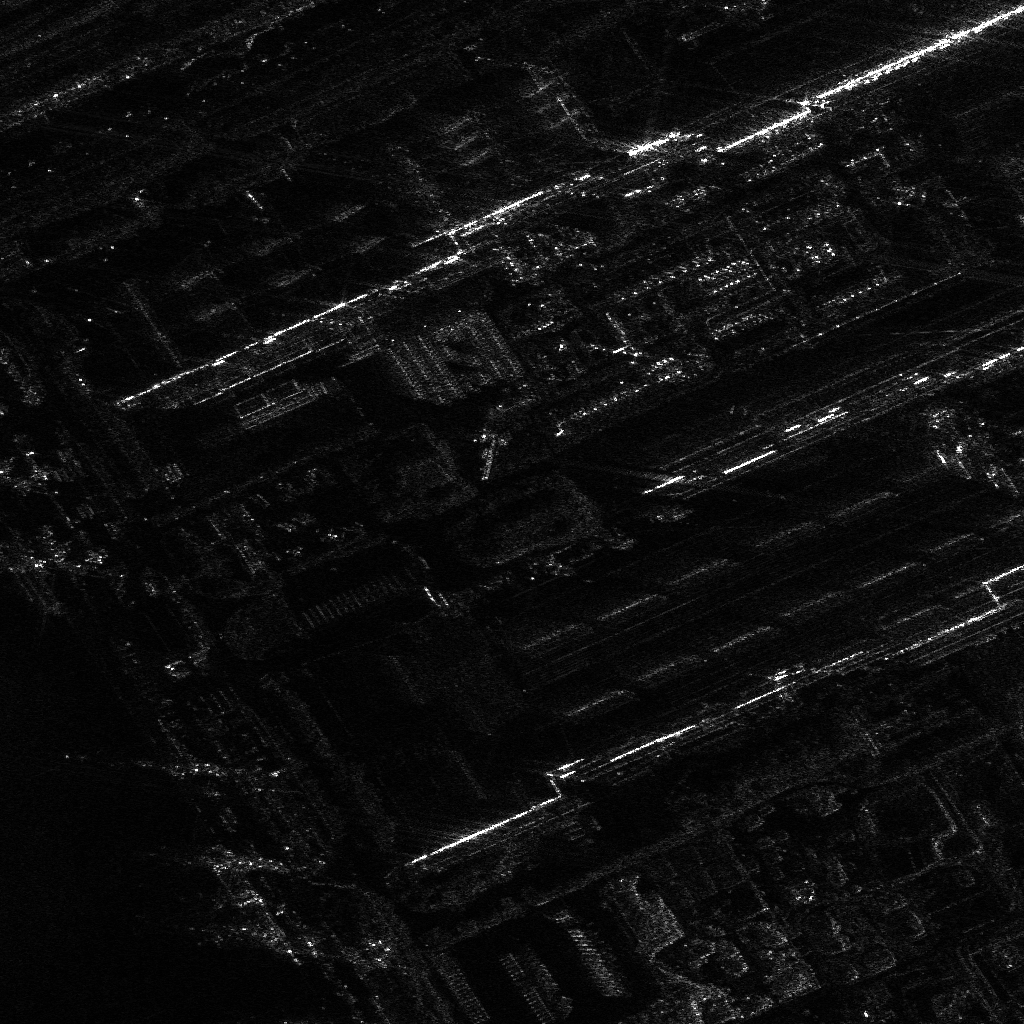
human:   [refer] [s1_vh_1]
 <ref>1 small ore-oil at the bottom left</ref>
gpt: <box>[[17, 87, 30, 90, 61]]</box>